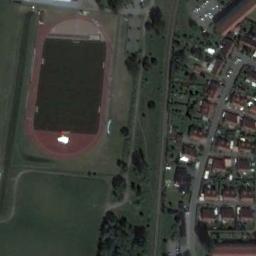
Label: ground_track_field